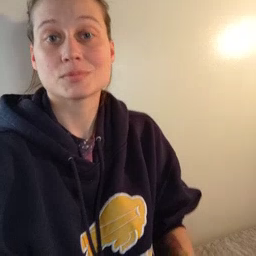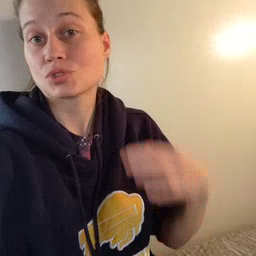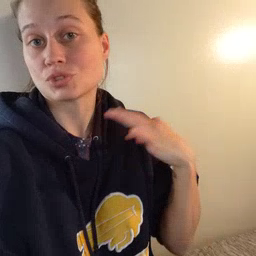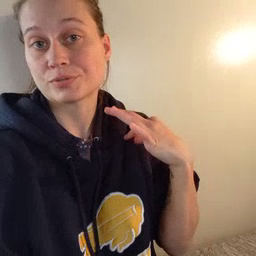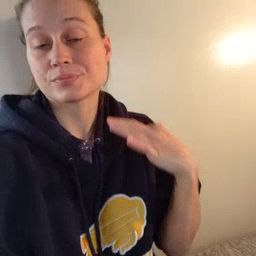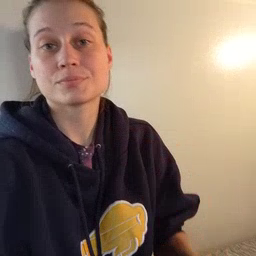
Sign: shirt